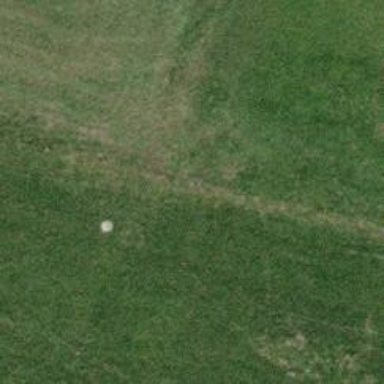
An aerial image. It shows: Grass track with grade5 tracktype.